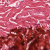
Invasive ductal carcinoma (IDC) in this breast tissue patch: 0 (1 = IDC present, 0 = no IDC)